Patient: sex M, age 71
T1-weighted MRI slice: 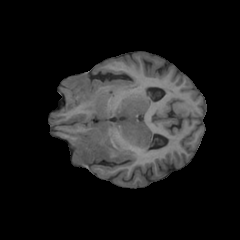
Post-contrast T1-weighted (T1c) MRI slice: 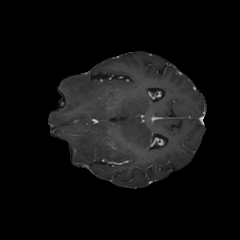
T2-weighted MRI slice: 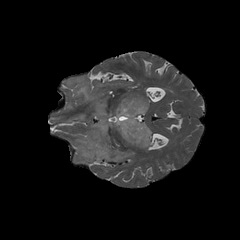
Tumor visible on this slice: yes
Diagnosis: Astrocytoma, IDH-wildtype
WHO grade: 2